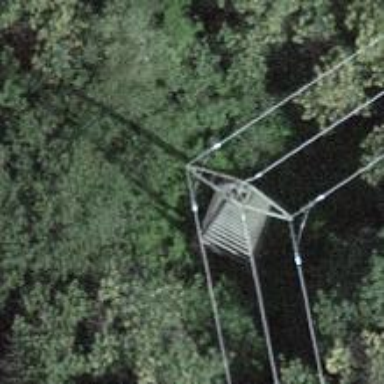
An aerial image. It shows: Lattice structure tower used for power transmission.